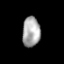
Tissue: prostate
Cell type: Endothelial cells
Senescence score: 0.6997
Nuclear area (px): 527
Mean DAPI intensity: 167.62